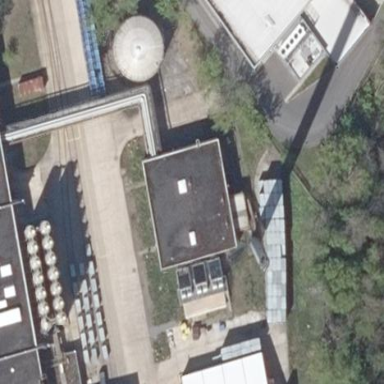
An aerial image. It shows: Service building.